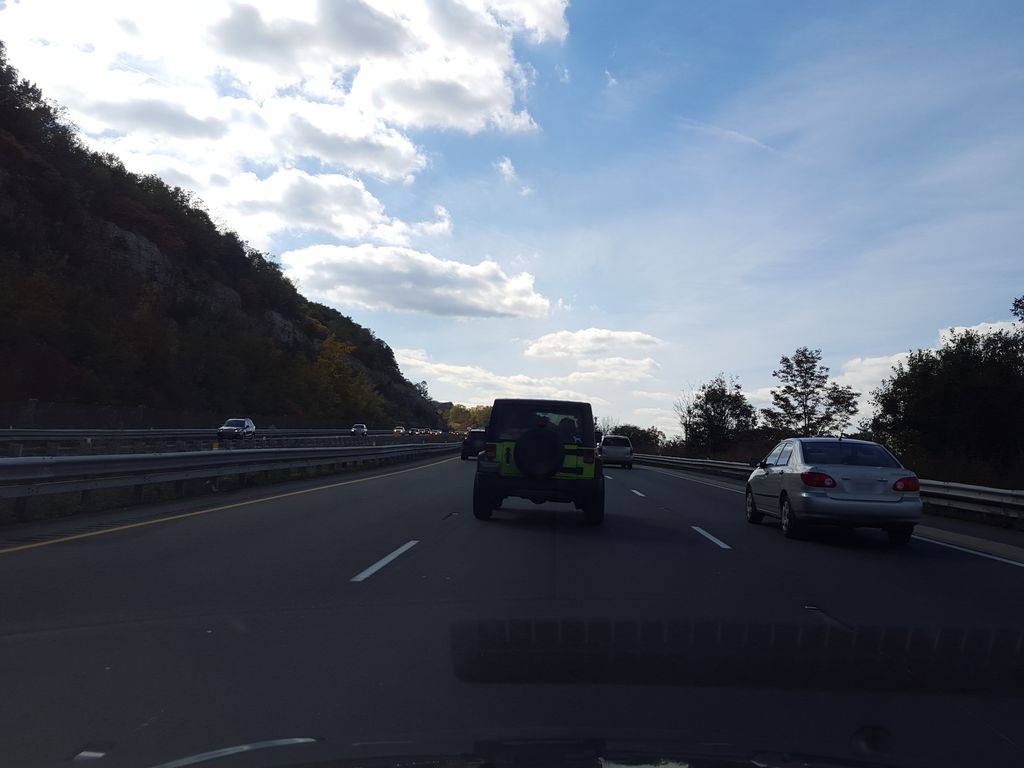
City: hamilton